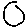
Label: moon